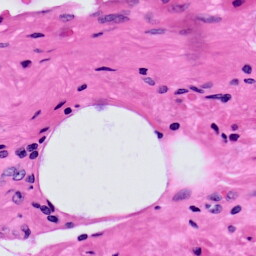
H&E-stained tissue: Prostate